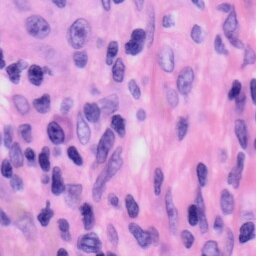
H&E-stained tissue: Skin